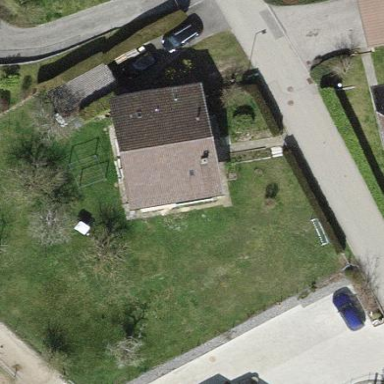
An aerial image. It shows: Simple house.